Interaction volume radius: 5 \u00c5
Interaction volume height: 10 \u00c5
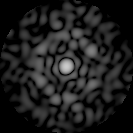
Disorder parameter: 0.81